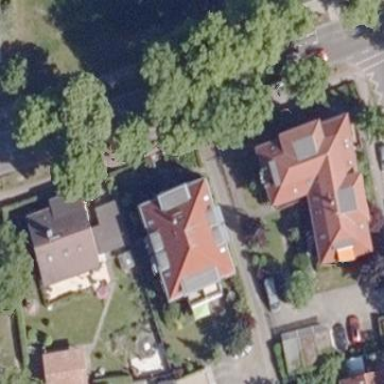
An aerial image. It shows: Apartment building with hipped roof.